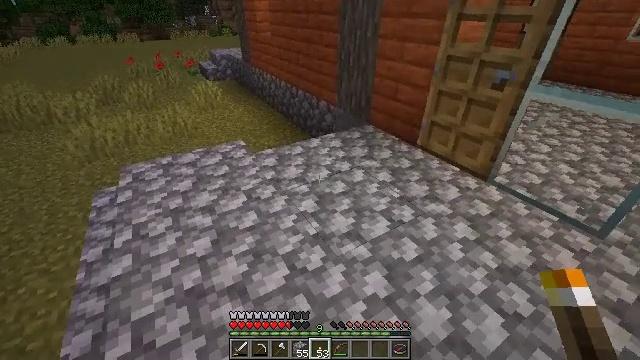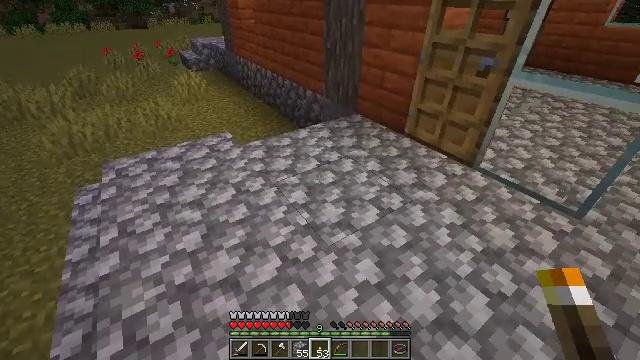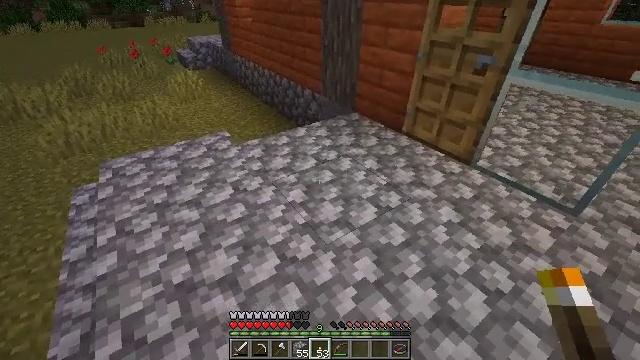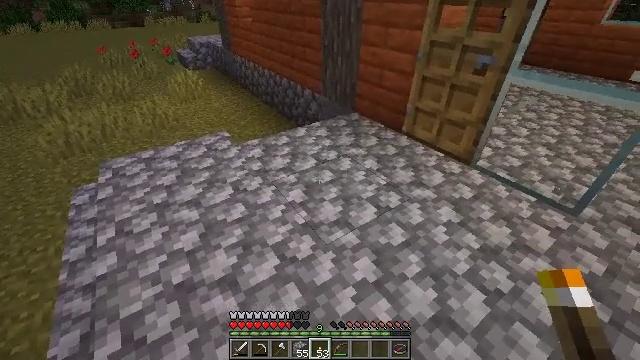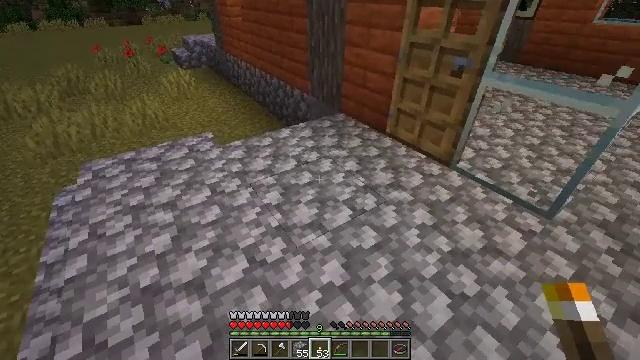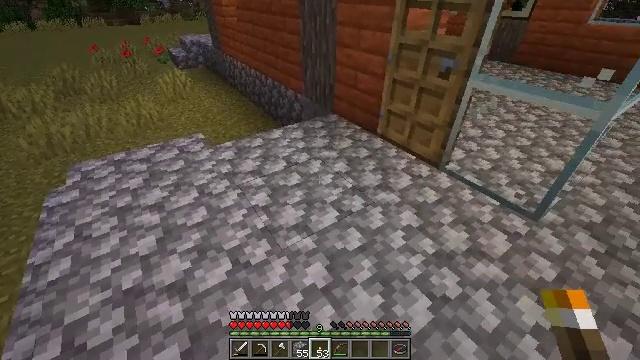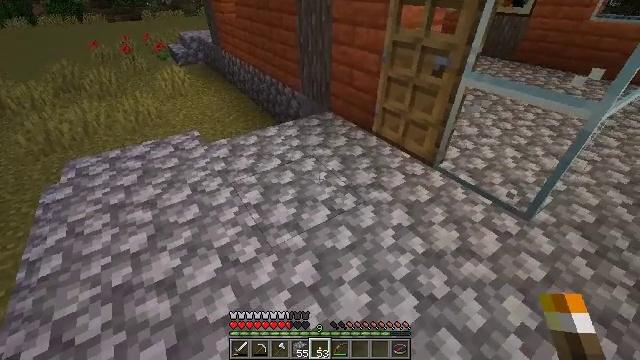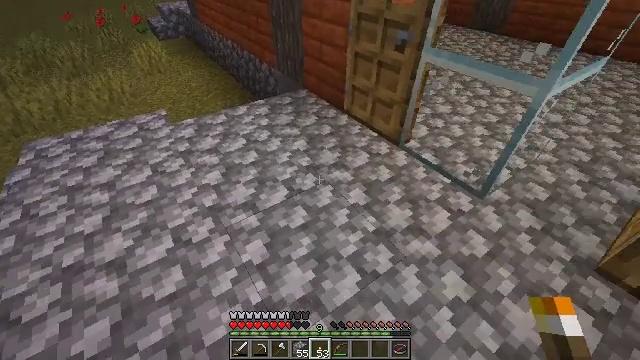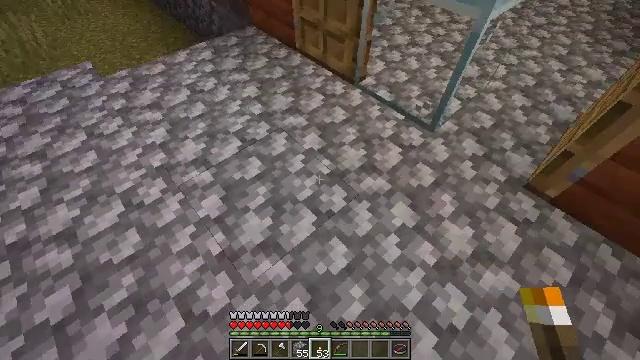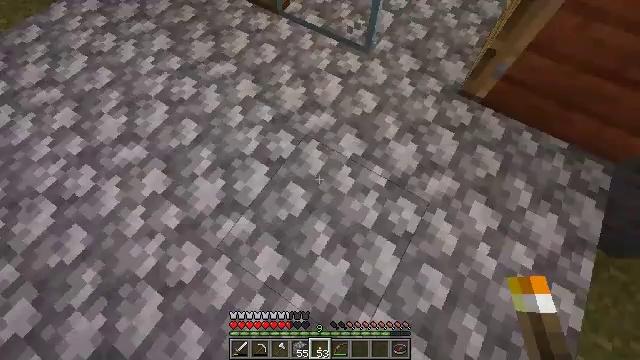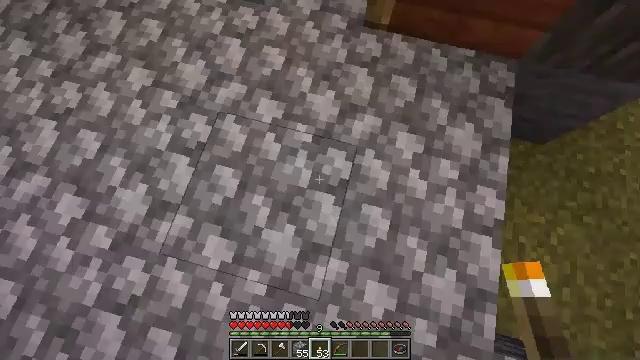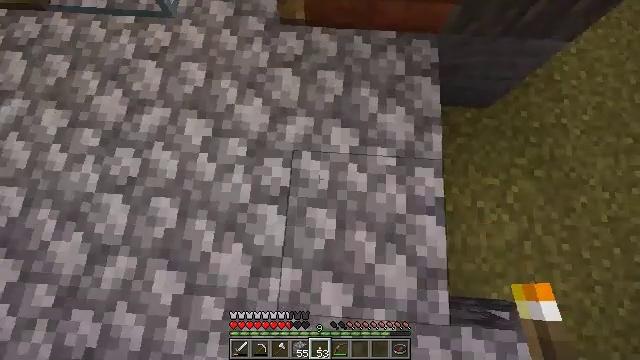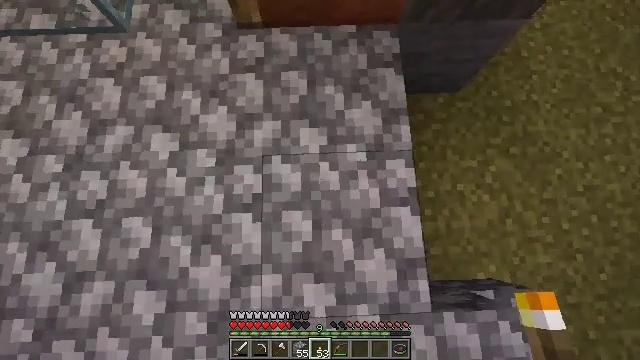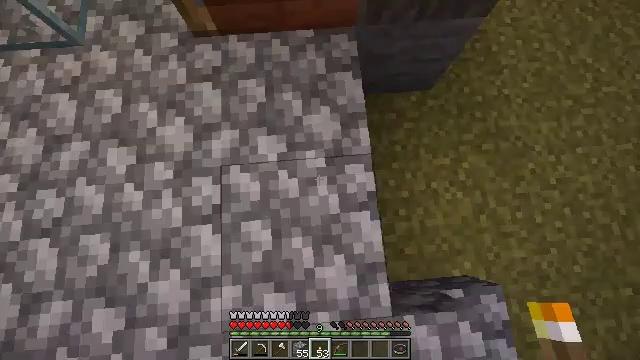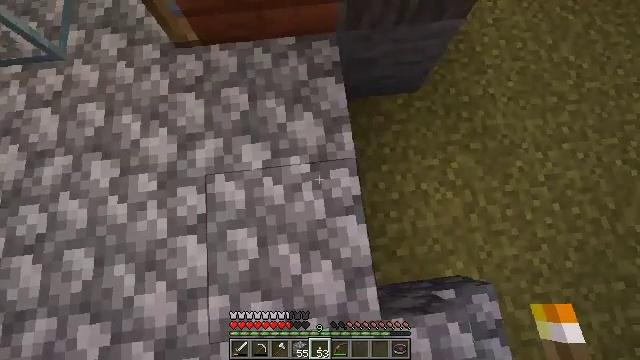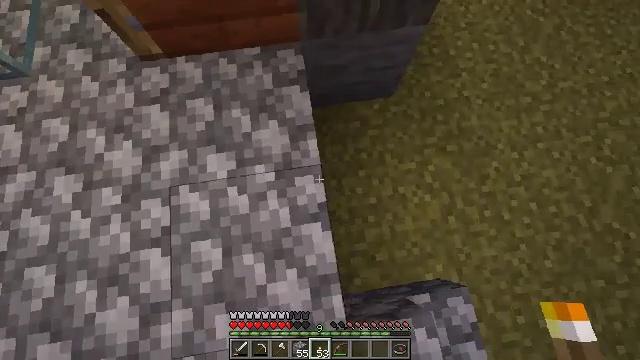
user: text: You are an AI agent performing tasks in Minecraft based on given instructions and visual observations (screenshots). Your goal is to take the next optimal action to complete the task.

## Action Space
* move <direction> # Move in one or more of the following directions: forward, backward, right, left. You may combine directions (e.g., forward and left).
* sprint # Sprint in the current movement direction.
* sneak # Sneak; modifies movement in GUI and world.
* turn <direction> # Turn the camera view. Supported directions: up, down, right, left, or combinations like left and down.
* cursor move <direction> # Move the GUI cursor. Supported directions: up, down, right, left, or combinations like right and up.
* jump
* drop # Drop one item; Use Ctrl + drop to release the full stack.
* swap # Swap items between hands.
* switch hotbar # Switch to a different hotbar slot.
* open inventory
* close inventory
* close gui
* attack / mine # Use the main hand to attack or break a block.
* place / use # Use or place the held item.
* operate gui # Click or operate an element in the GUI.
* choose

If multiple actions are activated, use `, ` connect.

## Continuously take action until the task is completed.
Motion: motion action
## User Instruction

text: Break the acacia slab from the floor.
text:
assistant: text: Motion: turn right and down
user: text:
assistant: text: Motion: no_op
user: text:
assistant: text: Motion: move right
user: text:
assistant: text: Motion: move right
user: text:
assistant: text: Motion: move right
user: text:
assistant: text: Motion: move right
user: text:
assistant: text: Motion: move right, turn down
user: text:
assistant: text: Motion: move right, turn right and down
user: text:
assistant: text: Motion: move right, turn right and down
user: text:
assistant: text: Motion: move right, turn right and down
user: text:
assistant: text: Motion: move right, turn right and down
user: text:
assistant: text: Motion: move right, turn right
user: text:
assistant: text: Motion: move right, turn right
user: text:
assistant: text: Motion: move right, turn right
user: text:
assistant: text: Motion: move right, turn right and up
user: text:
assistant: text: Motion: move right, turn right and up
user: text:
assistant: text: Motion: move right, turn right and up
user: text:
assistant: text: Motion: move right, turn right and up
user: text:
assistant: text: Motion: move right
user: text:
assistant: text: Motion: no_op
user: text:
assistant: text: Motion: turn left and down
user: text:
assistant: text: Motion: turn left
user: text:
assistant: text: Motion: turn left
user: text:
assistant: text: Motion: turn left and up
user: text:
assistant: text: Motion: turn left and up
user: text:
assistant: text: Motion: turn left and up
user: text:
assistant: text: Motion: turn left and up
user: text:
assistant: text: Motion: turn left and up
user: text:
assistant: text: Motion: turn left and up
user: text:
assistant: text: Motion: turn left and up